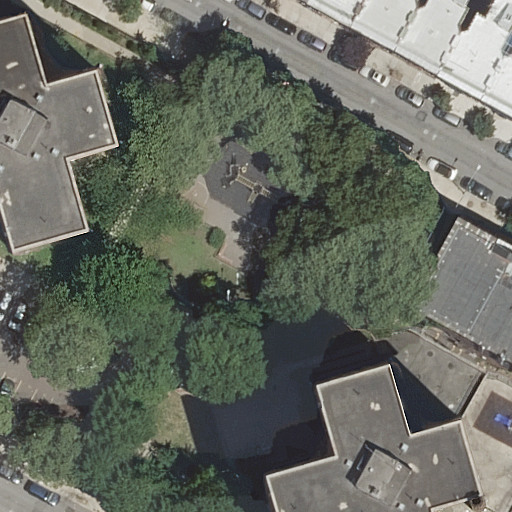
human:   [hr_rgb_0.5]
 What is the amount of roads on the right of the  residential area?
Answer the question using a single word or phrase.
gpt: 11

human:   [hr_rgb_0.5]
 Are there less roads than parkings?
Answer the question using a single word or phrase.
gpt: no

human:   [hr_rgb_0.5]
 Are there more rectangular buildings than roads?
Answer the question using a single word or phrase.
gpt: no

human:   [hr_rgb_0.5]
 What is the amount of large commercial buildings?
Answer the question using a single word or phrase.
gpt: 0

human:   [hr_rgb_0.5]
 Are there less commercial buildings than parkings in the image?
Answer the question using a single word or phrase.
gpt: yes

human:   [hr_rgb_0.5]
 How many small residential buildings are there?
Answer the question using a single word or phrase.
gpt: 3

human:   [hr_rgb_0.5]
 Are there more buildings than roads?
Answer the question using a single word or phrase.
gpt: no

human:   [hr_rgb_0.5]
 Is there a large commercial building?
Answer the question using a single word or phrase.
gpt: no

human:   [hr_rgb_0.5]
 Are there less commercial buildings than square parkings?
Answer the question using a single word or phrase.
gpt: no

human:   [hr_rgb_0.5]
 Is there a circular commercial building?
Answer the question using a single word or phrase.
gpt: no

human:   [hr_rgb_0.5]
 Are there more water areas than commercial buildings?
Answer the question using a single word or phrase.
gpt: no

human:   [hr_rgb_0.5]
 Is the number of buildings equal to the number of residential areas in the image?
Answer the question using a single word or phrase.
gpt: no

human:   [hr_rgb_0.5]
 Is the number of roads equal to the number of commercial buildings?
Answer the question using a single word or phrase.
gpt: no

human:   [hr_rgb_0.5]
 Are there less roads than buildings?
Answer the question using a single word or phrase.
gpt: no

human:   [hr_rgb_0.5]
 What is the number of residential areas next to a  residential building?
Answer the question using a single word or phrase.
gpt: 1

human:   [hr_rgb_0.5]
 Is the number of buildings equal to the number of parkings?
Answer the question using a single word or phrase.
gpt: no

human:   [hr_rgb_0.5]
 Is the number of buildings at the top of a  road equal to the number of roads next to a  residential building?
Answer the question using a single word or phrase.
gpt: no

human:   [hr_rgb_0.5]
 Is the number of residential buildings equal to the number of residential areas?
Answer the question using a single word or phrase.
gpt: no

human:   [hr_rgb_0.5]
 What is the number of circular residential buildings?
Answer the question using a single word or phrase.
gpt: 0

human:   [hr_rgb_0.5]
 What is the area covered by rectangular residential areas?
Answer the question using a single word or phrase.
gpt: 24m2

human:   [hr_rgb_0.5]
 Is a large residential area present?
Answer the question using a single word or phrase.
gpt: no

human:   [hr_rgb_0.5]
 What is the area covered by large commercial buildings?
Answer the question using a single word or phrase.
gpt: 0m2

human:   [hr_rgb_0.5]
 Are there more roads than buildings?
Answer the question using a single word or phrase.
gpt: yes

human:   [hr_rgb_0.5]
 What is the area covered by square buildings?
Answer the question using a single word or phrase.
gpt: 0m2

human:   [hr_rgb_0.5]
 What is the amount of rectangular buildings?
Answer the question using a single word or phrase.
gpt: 4

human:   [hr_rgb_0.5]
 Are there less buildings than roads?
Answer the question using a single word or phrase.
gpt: yes

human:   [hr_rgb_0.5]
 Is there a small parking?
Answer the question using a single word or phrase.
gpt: no

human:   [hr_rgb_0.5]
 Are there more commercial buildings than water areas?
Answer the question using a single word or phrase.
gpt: no

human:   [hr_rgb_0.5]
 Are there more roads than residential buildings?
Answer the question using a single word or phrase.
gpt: yes

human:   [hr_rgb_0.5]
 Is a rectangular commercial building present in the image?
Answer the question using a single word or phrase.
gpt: no

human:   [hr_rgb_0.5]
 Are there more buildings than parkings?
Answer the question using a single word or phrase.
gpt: yes

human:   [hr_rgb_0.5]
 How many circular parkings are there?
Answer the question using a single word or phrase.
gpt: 0

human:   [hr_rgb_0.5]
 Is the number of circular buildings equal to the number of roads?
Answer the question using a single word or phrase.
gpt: no

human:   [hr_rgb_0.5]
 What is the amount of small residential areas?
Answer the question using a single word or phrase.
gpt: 1

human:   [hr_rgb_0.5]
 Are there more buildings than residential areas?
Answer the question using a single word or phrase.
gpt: yes

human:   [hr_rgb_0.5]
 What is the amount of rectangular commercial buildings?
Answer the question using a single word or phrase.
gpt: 0